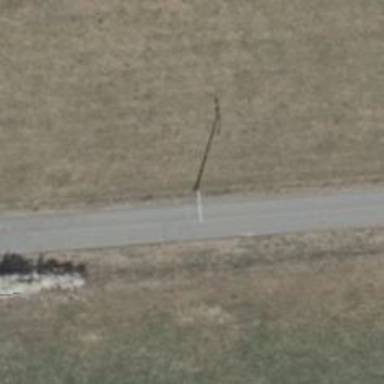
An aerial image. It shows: Power pole.